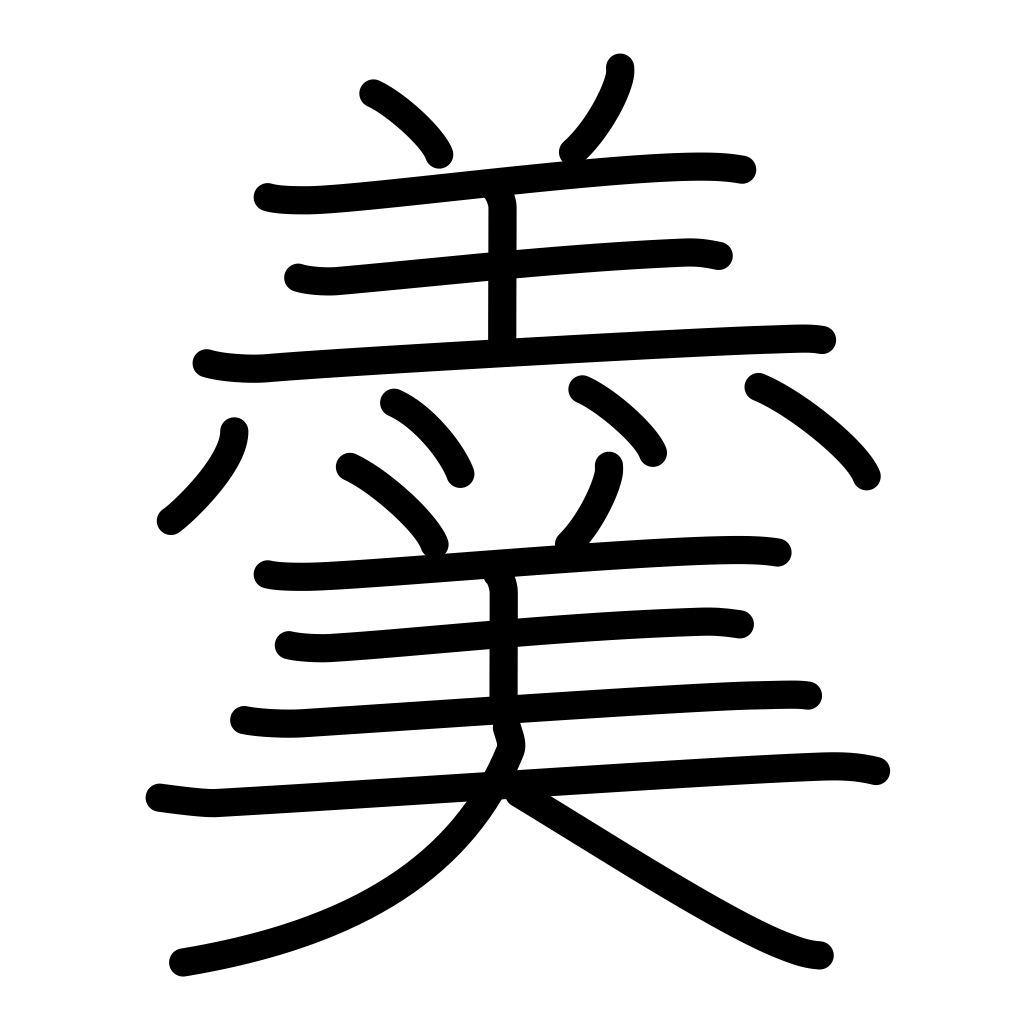
Meaning: hot soup